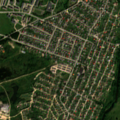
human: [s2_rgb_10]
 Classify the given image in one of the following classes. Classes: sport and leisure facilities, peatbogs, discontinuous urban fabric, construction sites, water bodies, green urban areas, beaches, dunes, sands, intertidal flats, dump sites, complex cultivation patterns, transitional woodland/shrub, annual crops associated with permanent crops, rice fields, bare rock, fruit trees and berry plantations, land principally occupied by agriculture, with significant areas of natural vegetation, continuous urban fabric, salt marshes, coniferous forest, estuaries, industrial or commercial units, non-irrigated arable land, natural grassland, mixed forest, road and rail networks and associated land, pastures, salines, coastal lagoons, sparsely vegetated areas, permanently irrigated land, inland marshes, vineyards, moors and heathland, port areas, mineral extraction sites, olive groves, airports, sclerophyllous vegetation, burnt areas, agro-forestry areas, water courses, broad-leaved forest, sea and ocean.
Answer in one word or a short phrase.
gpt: discontinuous urban fabric, mineral extraction sites, pastures, complex cultivation patterns, land principally occupied by agriculture, with significant areas of natural vegetation, water bodies